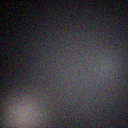
Screen state: off